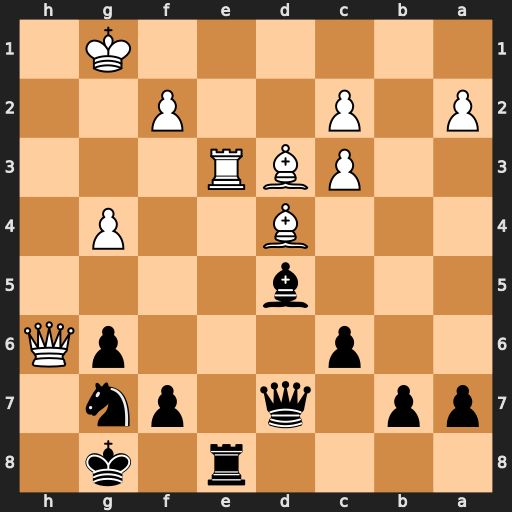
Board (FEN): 4r1k1/pp1q1pn1/2p3pQ/3b4/3B2P1/2PBR3/P1P2P2/6K1
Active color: b
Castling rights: -
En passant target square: -
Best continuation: Qxg4+ Rg3 Re1+ Bf1 Rxf1+ Kxf1 Qd1#